Aerial crown-view tile of a tropical tree (Barro Colorado Island, Panama), acquired 20250915:
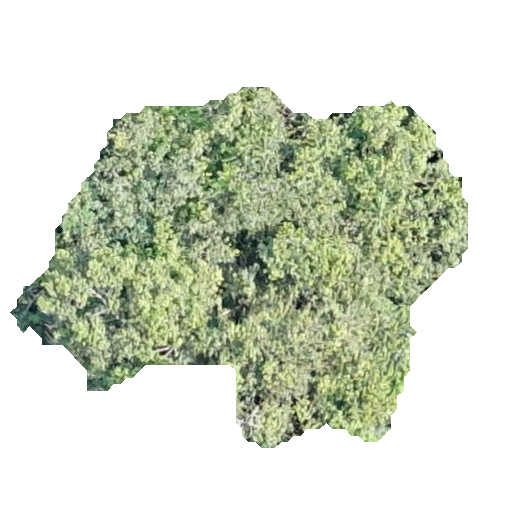
Species: Luehea seemannii
GBIF accepted scientific name: Luehea seemannii
Crown area: 155.706 m²